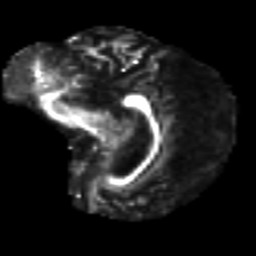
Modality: FA
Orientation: sagittal
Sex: male
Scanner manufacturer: ge
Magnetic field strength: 3 T
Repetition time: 7 s
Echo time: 0.08 s